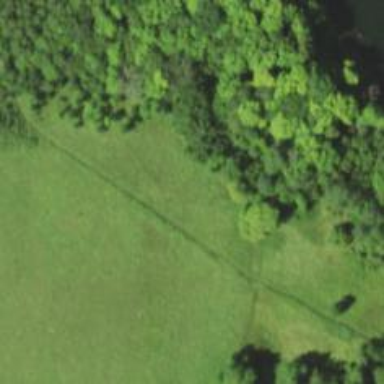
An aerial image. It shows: Excellent visible nordic path.